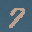
Label: 7